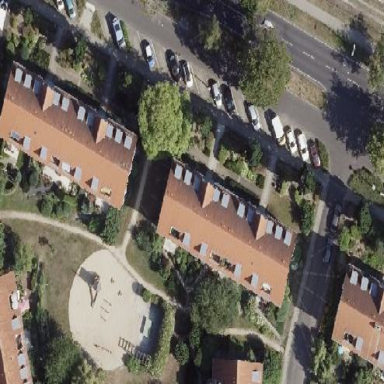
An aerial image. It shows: Apartments building with gabled roof oriented along the structure.